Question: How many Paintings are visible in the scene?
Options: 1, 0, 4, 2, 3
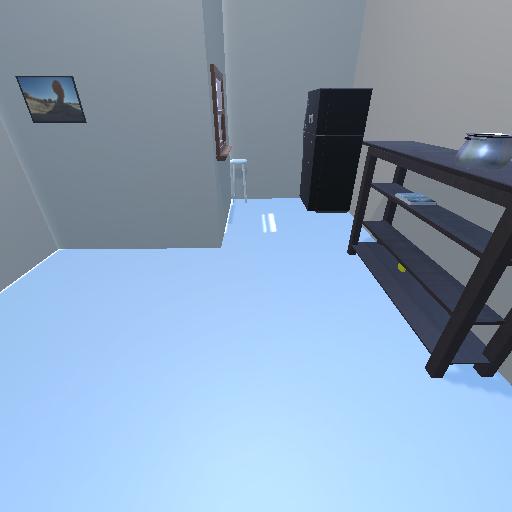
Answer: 1